高二 · 算术
11. 利用平面区域求不等式组 $\left\{\begin{array}{l}x \geqslant 3 \\ y \geqslant 2 \\ 6 x+7 y \leqslant 50\end{array}\right.$ 的整数解.
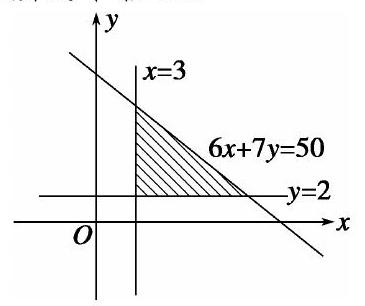
答案: 先画出平面区域, 再用代入法逐个验证.

把 $x=3$ 代入 $6 x+7 y \leqslant 50$, 得 $y \leqslant \frac{32}{7}$, 又 $\because y \geqslant 2$,

$\therefore$ 整点有: $(3,2)(3,3)(3,4)$;

把 $x=4$ 代 $\lambda 6 x+7 y \leqslant 50$,

得 $y \leqslant \frac{26}{7}$,

$\therefore$ 整点有: $(4,2)(4,3)$.

把 $x=5$ 代入 $6 x+7 y \leqslant 50$, 得 $y \leqslant \frac{20}{7}$,

$\therefore$ 整点有: $(5,2)$;

把 $x=6$ 代 $\lambda 6 x+7 y \leqslant 50$, 得 $y \leqslant 2$, 整点有 $(6,2)$;

把 $x=7$ 代入 $6 x+7 y \leqslant 50$, 得 $y \leqslant \frac{8}{7}$, 与 $y \geqslant 2$ 不符.

$\therefore$ 整数解共有 7 个为 $(3,2),(3,3),(3,4),(4,2),(4,3),(5,2),(6,2)$.